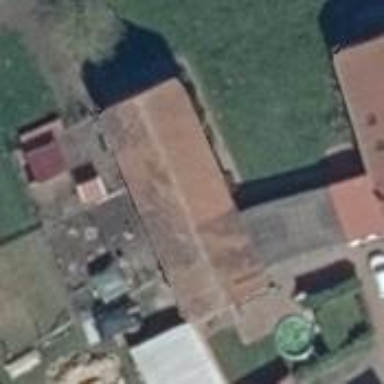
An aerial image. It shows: Simple and straightforward house.